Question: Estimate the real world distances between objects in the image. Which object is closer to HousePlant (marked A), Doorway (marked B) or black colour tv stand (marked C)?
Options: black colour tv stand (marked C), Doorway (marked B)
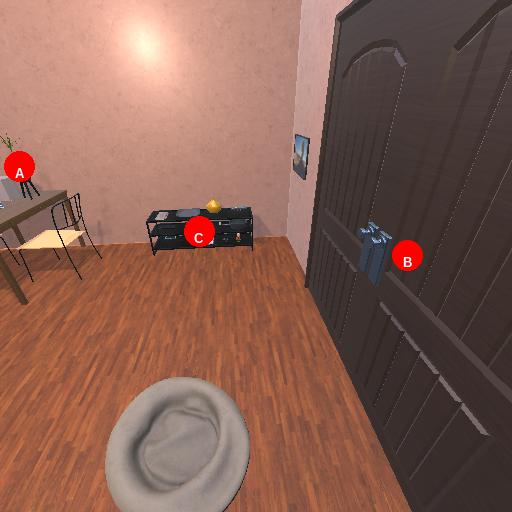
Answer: black colour tv stand (marked C)